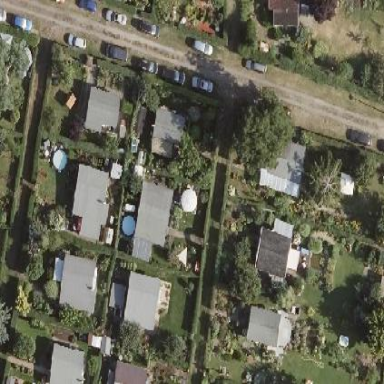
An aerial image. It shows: Plot within allotments.